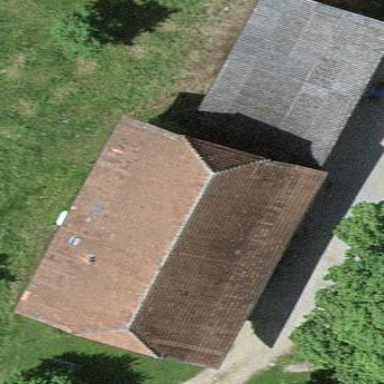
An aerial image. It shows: Farm building.